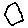
Label: hexagon